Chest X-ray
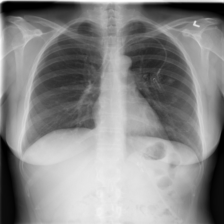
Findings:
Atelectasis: negative
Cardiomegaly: negative
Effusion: negative
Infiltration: negative
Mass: negative
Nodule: negative
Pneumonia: negative
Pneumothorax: negative
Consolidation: negative
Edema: negative
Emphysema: negative
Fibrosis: negative
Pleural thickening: negative
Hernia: negative